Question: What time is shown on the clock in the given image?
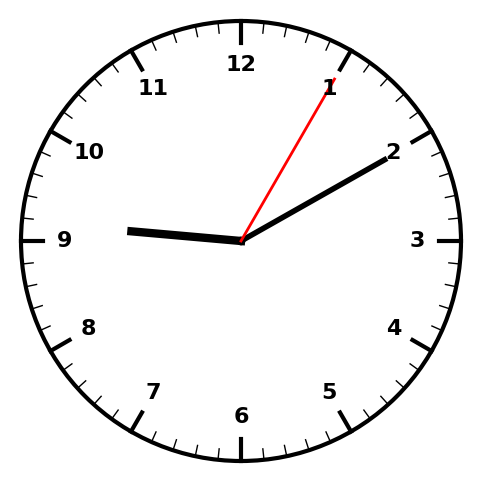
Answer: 09:10:05